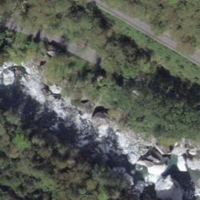
EUNIS habitat code: 23
Species observed at this site:
Circaea lutetiana